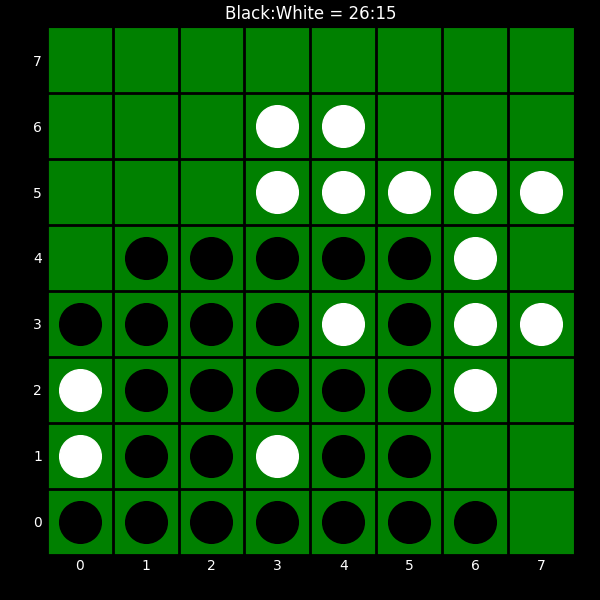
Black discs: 26
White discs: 15